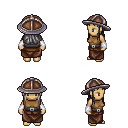
a pixel art fantasy rpg character, female body template, human, tanned skin, leather chest armor, robe skirt, gray unkempt hairstyle, chain helm, white cloth bracers, four views (front, back, left, right), 2x2 character sprite sheet, small pixel art, hard edges, no anti-aliasing